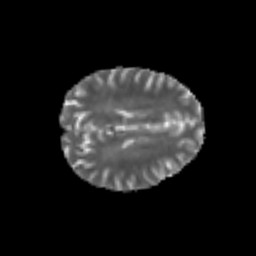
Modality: T2w
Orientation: axial
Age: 25
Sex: male
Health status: healthy